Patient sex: F
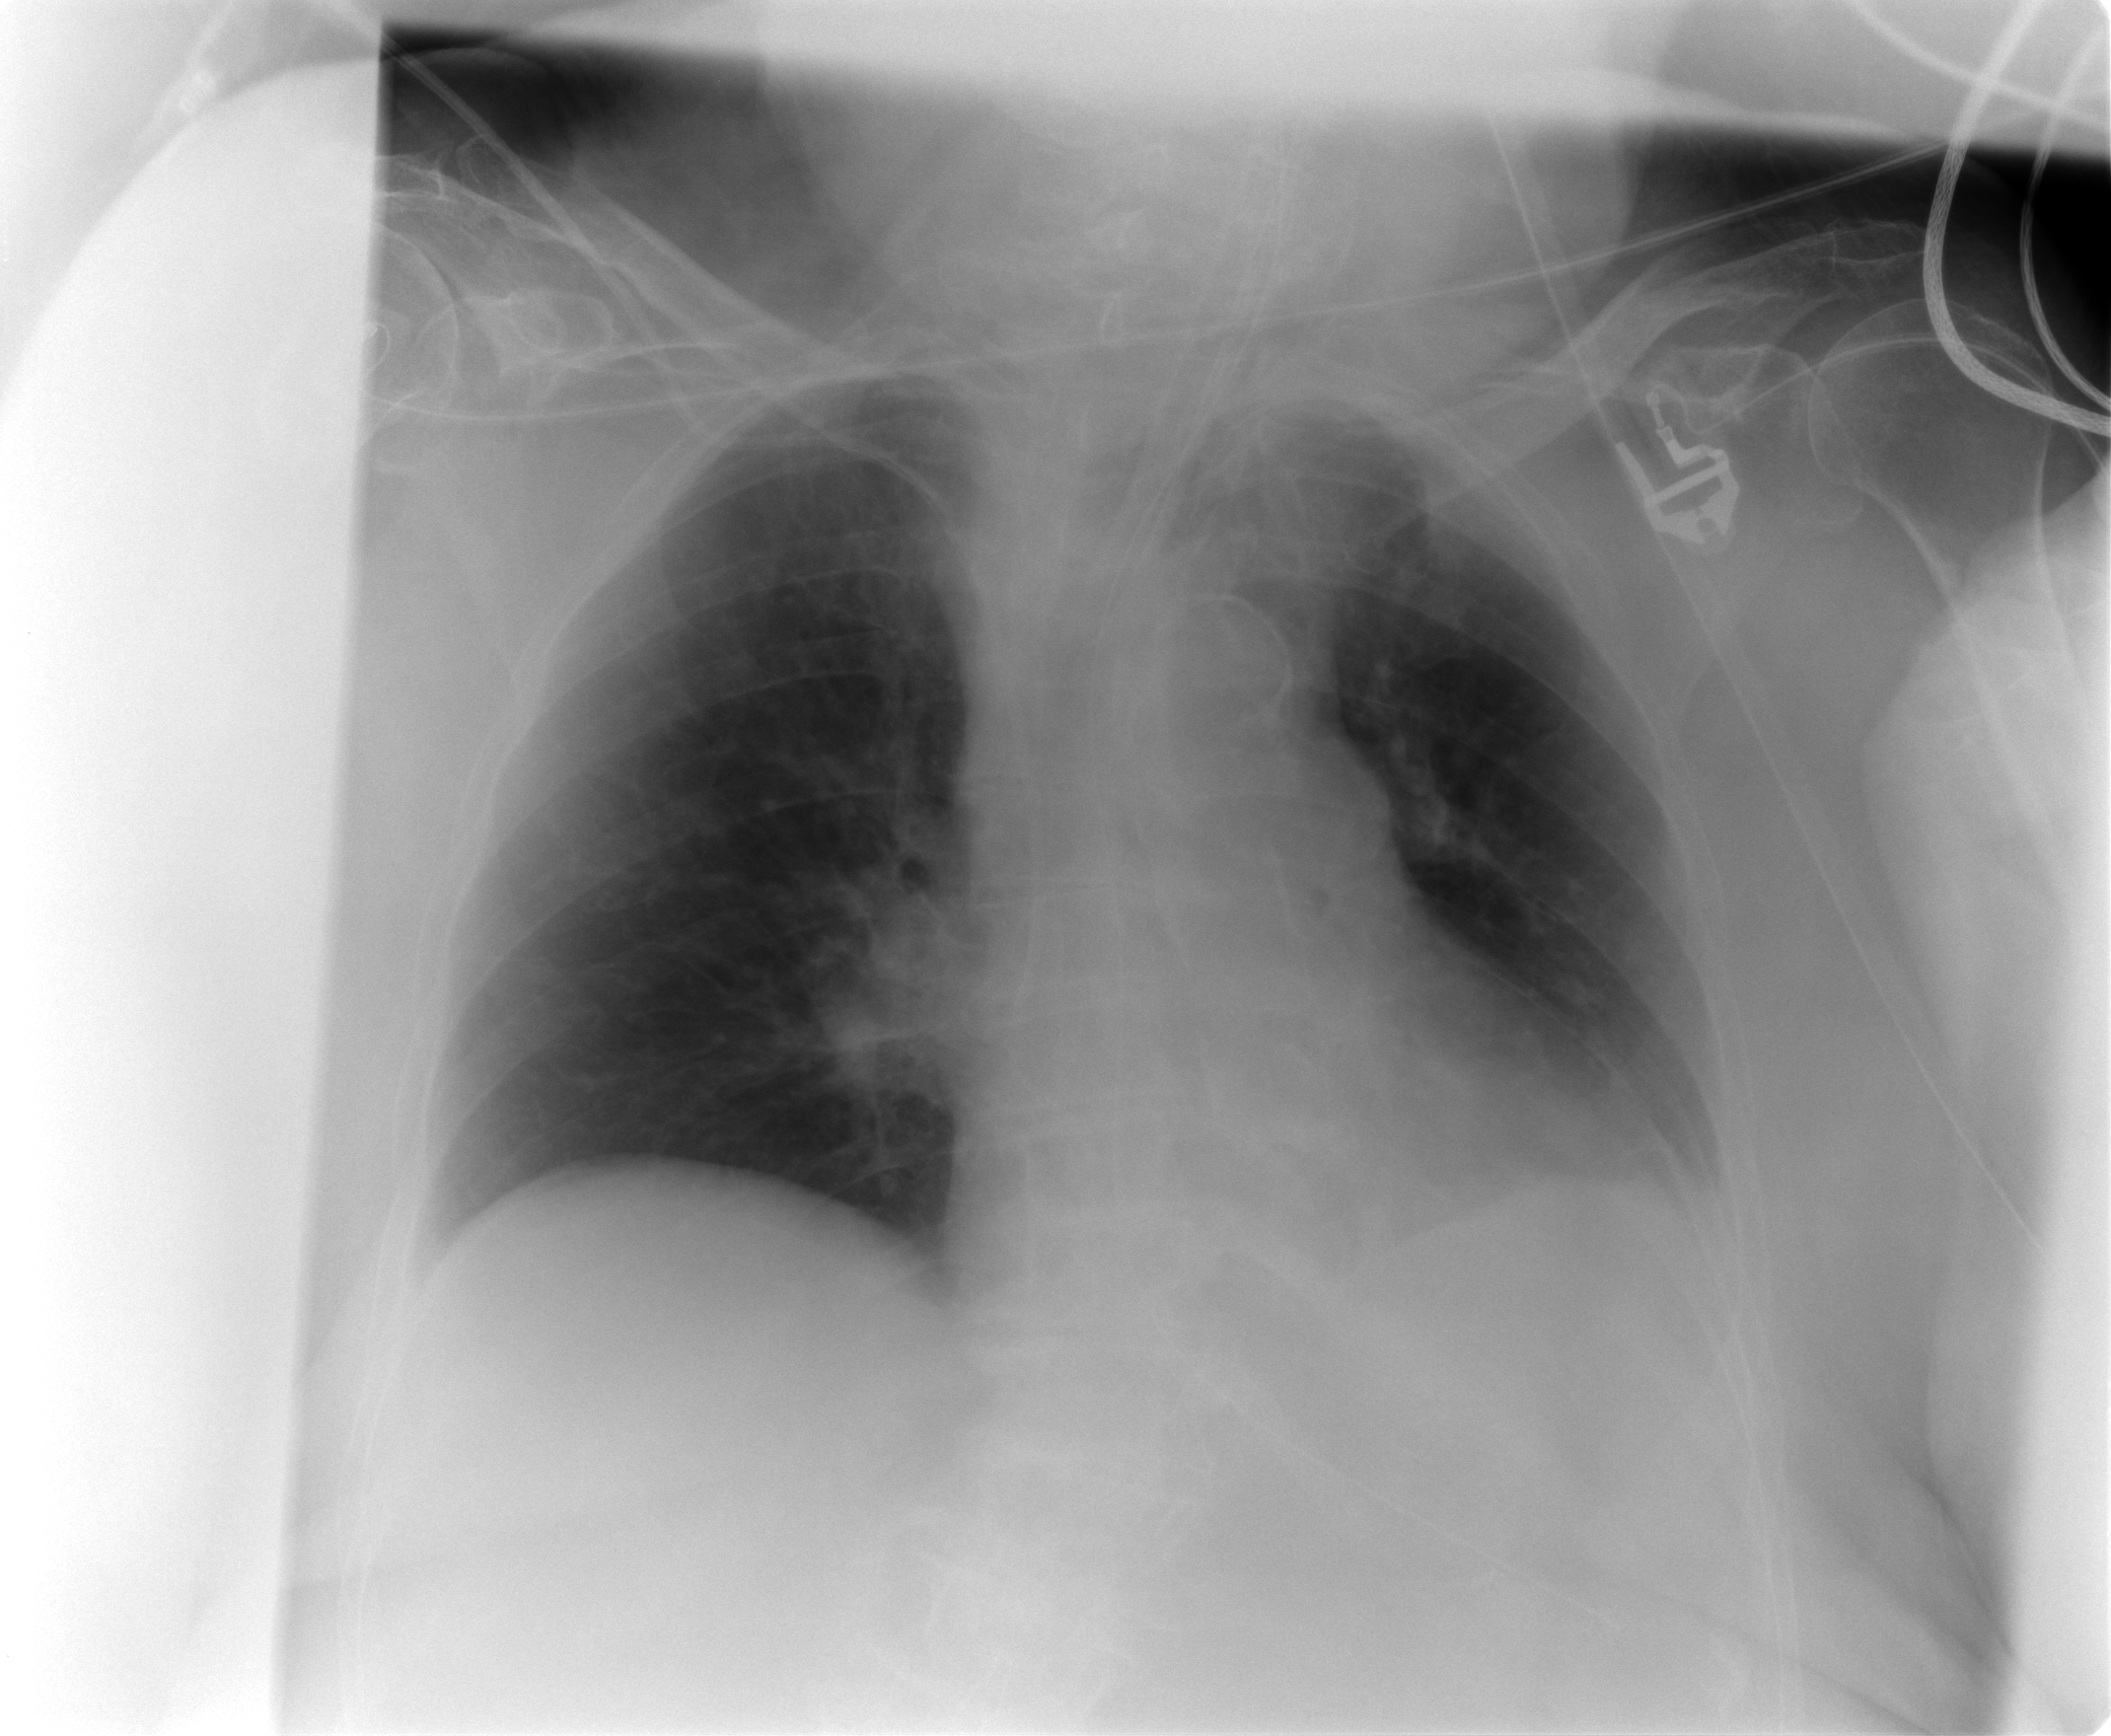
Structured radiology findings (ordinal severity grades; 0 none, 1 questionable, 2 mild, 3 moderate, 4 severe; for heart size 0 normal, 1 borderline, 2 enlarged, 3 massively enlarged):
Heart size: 2
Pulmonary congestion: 1
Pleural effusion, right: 0
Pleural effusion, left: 1
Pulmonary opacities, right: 1
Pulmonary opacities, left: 0
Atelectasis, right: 0
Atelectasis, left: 0